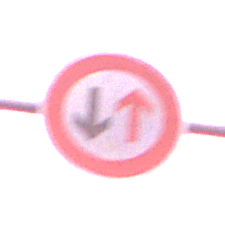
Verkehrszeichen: VorrangDesGegenverkehrs
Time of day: SunriseSunset
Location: Outdoor (Urban)
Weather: PartlyCloudy
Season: NotSpecified
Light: Natural